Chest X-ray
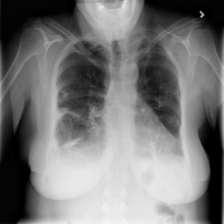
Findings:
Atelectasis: negative
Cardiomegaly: negative
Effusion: negative
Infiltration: negative
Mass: negative
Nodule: negative
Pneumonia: negative
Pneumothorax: positive
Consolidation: negative
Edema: negative
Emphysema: negative
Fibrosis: negative
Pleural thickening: negative
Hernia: negative